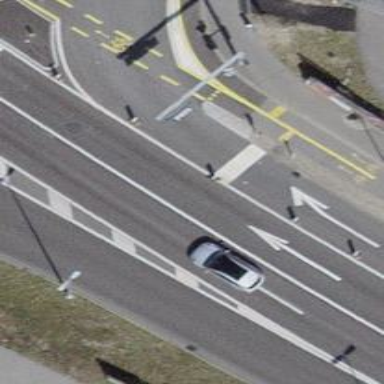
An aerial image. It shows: Road with traffic signals.